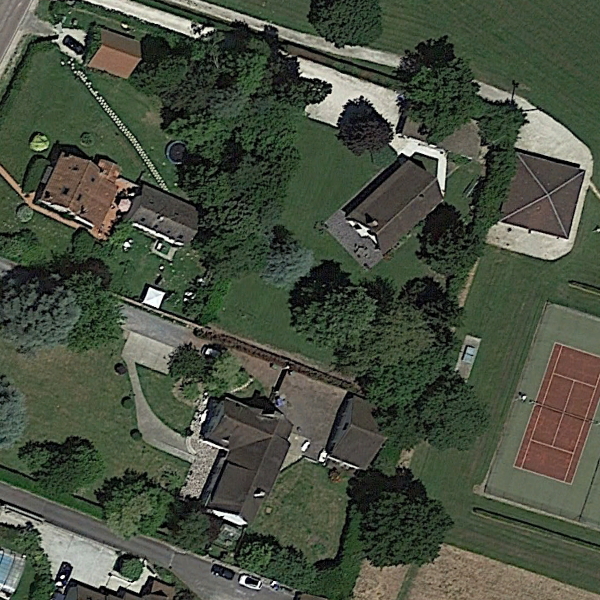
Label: MediumResidential